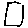
Label: square